Question:
'''
public static void duel(String user, String user1, String user2)
{
int[] value = null;
String winner;
for (int i = 0; i < 2; i++)
{
Random rand = new Random((int)DateTime.Now.Ticks);
int numIterations = 0;
numIterations = rand.Next(2, 12);
value[i] = numIterations;//This is line 286
}
if (value[0] > value[1])
{
winner = user1;
}
else
{
winner = user2;
}
Console.WriteLine(user + " Started a duel against " + user1 + " and " + user2 + "!");
Console.WriteLine(user1 + " rolled " + value[0] + " and " + user2 + " rolled " + value[1] + "!");
Console.WriteLine(winner + " is the winner!");
}
'''
What exactly is wrong here? When I set 'int[] value = null' it compiles but if I remove the null it says 'Use of unassigned local variable 'value' Line 286'
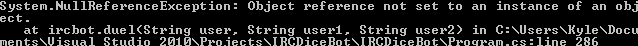
Answer: Well yes, you have to assign a value to the 'value' variable before you use it - but when you've set it to null, you get a 'NullReferenceException' when you try to use it. It looks like you want a two element array, so use
'''
int[] value = new int[2];
'''
However, with the code you've written you'll almost certainly end up with the two values being the same, as you're creating two instances of 'Random' at . See my <URL> for more information.
I would pass a 'Random' instance into the method, and rewrite it like this - without the somewhat-pointless loop:
'''
public static void Duel(Random rng, String user, String user1, String user2)
{
// Using Next(2, 12) doesn't really mimic 2 dice of 1-6; it actually mimics
// a single 10-sided die with values 2 to 11 inclusive.
int score1 = rng.Next(1, 7) + rng.Next(1, 7);
int score2 = rng.Next(1, 7) + rng.Next(1, 7);
// Note: this is biased in favour of user2 in case of equality
string winner = score1 > score2 ? user1 : user2;
Console.WriteLine("{0} started a duel between {0} and {1}!",
user, user1, user2);
Console.WriteLine("{0} rolled {1} and {2} rolled {3}!", user1, score1,
user2, score2);
Console.WriteLine("{0} is the winner!", winner);
}
'''
Things to note here:
- 'Random'- '<URL>- 'Duel''duel'